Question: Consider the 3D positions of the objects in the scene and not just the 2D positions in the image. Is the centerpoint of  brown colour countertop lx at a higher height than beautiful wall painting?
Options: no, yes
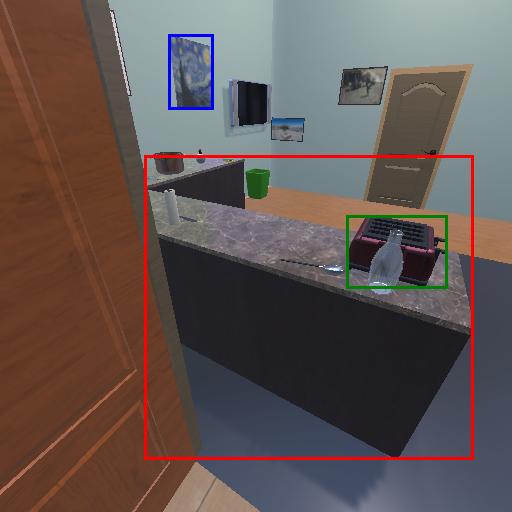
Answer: no